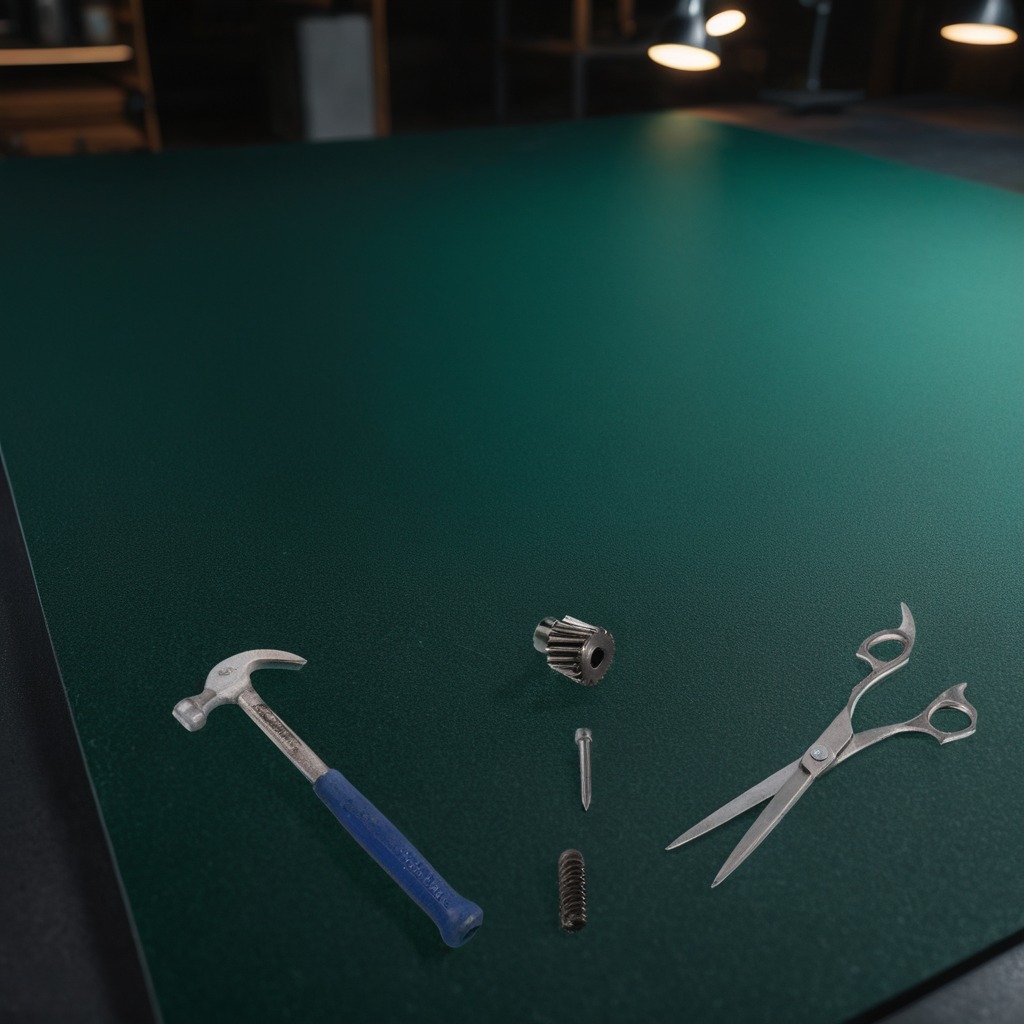
A gear with teeth, a screw, an iron nail, a hammer, and scissors are lying on the granite tabletop.